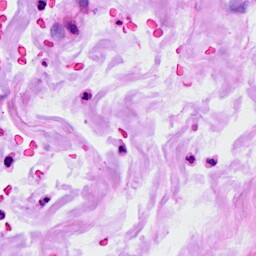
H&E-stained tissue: Breast